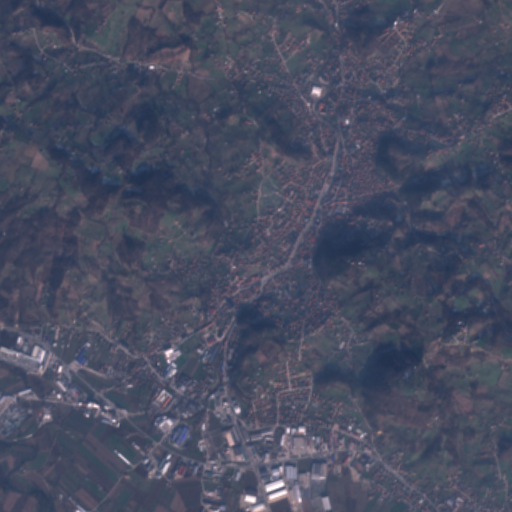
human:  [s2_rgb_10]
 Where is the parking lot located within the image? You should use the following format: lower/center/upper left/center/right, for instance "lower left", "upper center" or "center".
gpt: The parking lot is located in the upper center of the image.
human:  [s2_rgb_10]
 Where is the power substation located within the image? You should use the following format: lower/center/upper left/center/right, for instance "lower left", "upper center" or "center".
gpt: The power substation is located in the lower left of the image.
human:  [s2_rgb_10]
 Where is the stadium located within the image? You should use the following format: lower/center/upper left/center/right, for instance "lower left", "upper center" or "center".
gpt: The stadium is located in the lower right of the image.
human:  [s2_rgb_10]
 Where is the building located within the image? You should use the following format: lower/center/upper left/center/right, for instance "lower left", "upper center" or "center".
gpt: There is no building in the image.